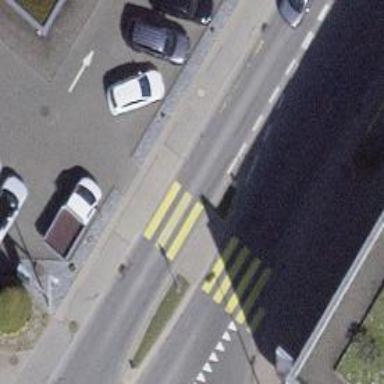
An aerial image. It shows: Uncontrolled zebra crossing with central island.